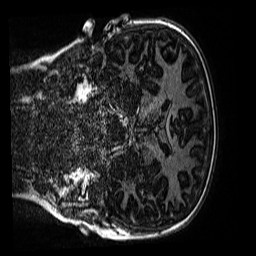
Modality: MP2RAGE
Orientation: coronal
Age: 10
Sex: male
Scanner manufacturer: siemens
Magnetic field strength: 3 T
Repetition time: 4 s
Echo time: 0.00299 s